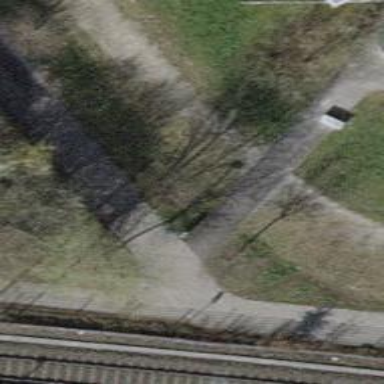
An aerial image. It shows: Avenue lined with trees.